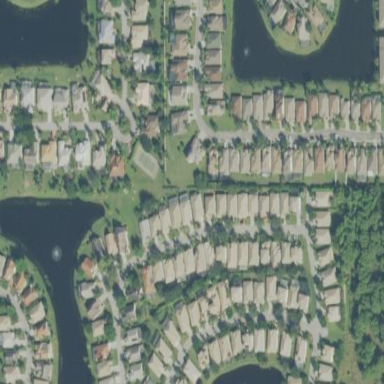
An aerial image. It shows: Residential neighbourhood.